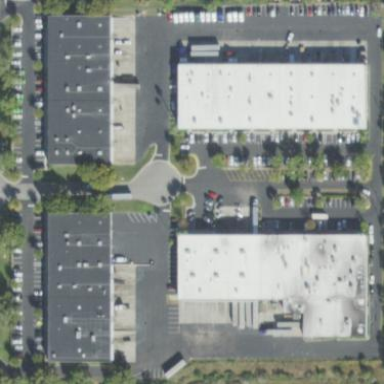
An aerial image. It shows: Commercial area.